Brain MRI, t2w sequence, axial 2D slice.
Patient: age 34, sex F, weight 95 kg, height 1.95 m
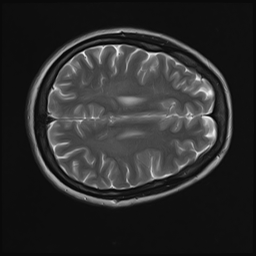